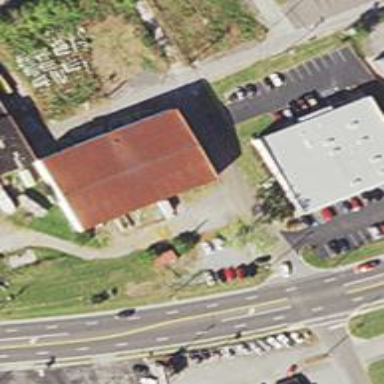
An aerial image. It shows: Warehouse building.